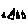
Label: triangle